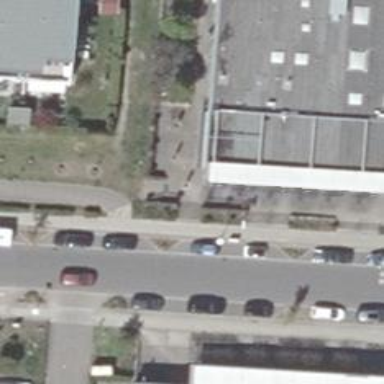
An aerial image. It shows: Paved footway.